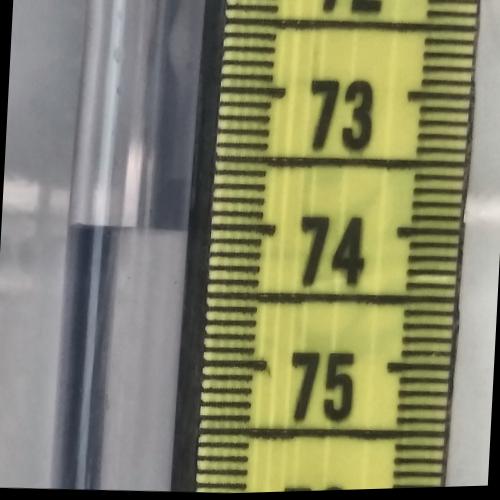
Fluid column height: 74.0 cm